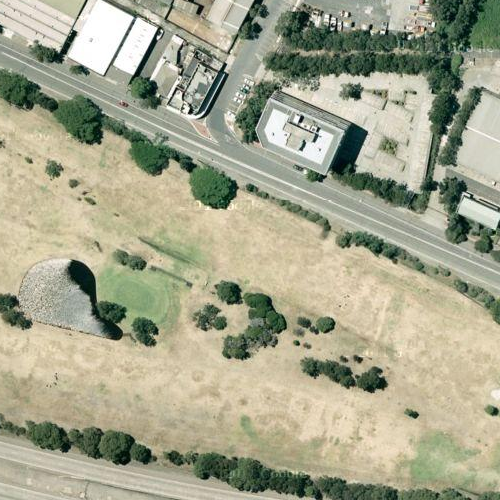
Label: sydney